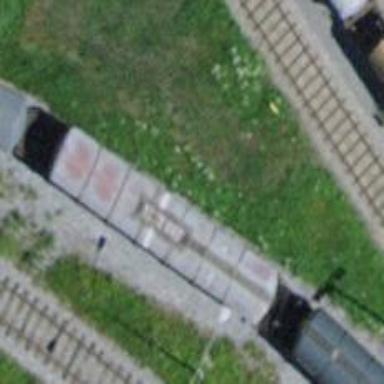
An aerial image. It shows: Single-track railway spur.